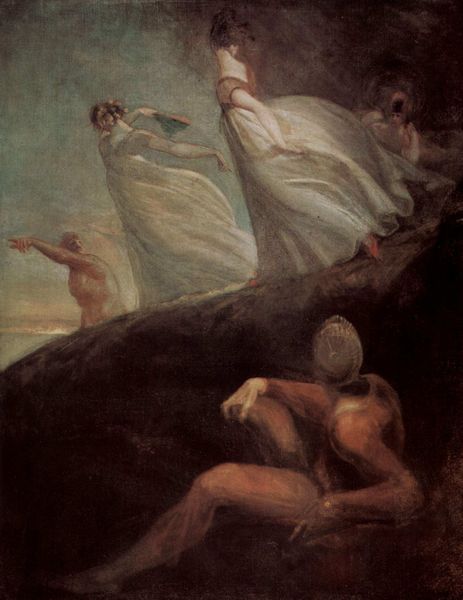
Titel: The Ladies of Hastings
Künstler: Johann Heinrich Füssli
Standort: Zürich.
Institution: Sammlung Hürlimann
Schlagwörter: baum, berg, blau, dunkel, felsen, gemälde, gruppe, hand, haut, himmel, kopf, körper, mann, meer, nackt, schlaf, wasser, weiß, wolken, frauen, komposition, menschen, mädchen, see, abend, bewegung, braun, damen, finger, frau, frisur, geste, grau, hell, hut, jahrhundertwende, kleid, kleider, kreide, licht, männer, nacht, pastell, rücken, schwarz, vordergrund, blick, blüten, rot, schleier, weg, fächer, haube, herren, hochformat, malerei, rock, symbolismus, tanz, kappe, mütze, arm, arme, falten, herr, hände, schauen, öl, erde, horizont, natur, wind, gehen, boden, gewand, haare, tücher, gewänder, kind, klassizismus, personen, bühne, tanzen, tänzerinnen, england, höhle, seide, voyeur, beine, wellen, liegen, düster, balett, ballett, beobachten, schuhe, zuschauer, laufen, fels, hang, figuren, romantik, angst, beobachter, sturm, unwetter, wehen, wetter, weiblich, zeigefinger, muskeln, finster, goya, betrachtung, junge, knie, zeigen, betrachter, fecher, flucht, oben, unten, gang, knabe, fuss, spaziergang, abschied, geheimnis, schweben, abgrund, hinten, traum, künstler, tasche, schuh, allegorie, gestus, jüngling, handtasche, untersicht, muskel, wanderer, musen, vision, bran, grotte, richtung, diagonale, erscheinung, fingerzeig, versteck, aufbruch, deuten, symbolik, zuschauen, verstecken, drehung, turban, elfen, zofen, mystik, feen, hexen, versteckspiel, schicksal, winken, michelangelo, wegweiser, schalf, gender, beobachtung, füssli, wallend, macbeth, fuseli, gigant, hamlet, unteransicht, dee, düster7, erdmulde, wallküren, wehende kleider, weiße kleider, fonger